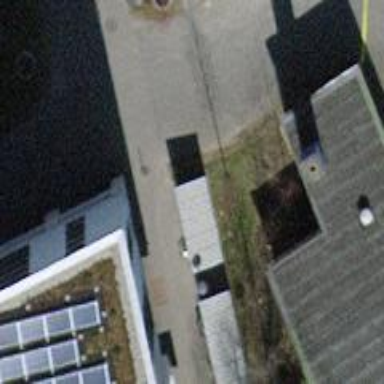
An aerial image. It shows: Bicycle parking area with racks.